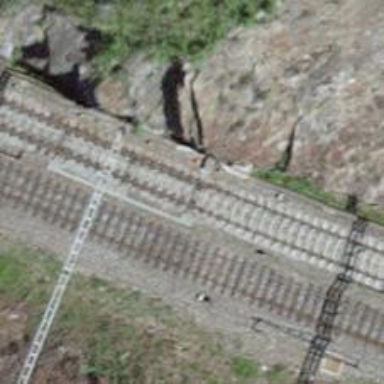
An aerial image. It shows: Single railway track with electrification through contact line.